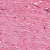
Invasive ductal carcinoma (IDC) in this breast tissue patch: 1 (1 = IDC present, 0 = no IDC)